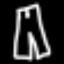
Label: pants